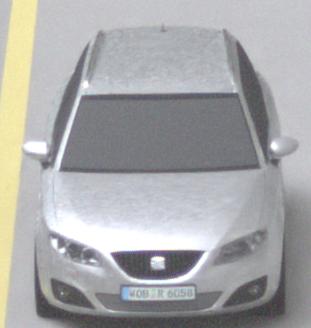
Make: SEAT
Model: Exeo ST 1.6
Detailed model: Exeo (3R) ST
Model produced from: 2010/05
Model produced until: 2010/08
Doors: 5
Color: white
Road condition: dry road
Daytime: morning or afternoon
Contrast: low contrast